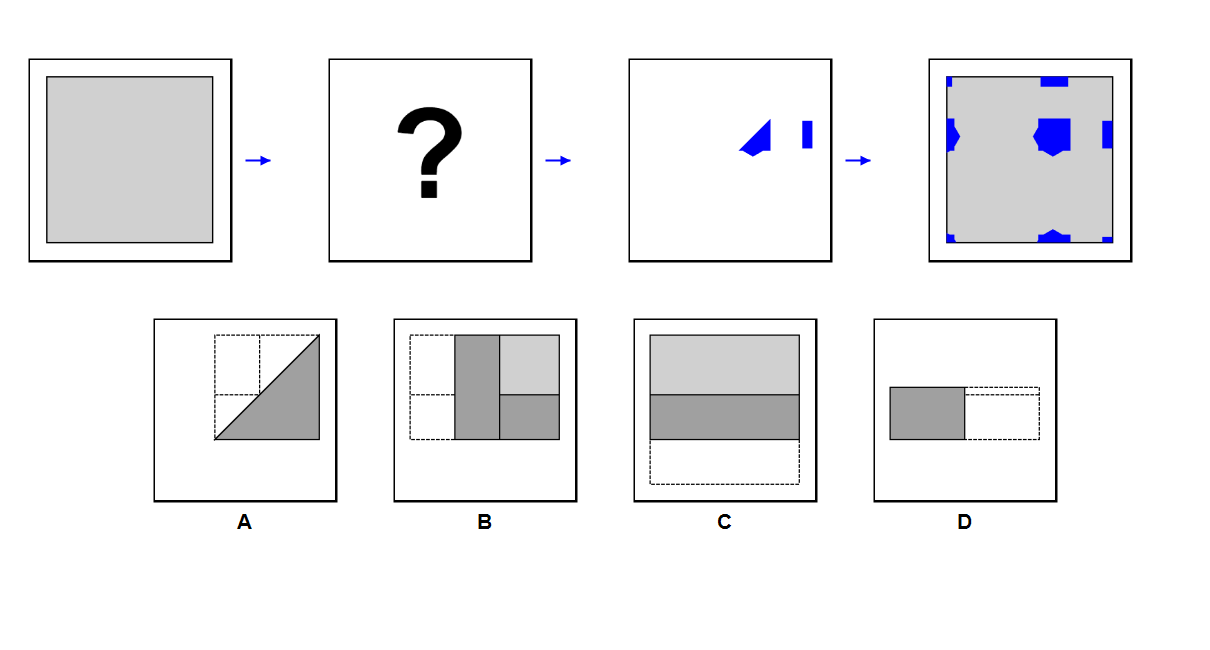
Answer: D